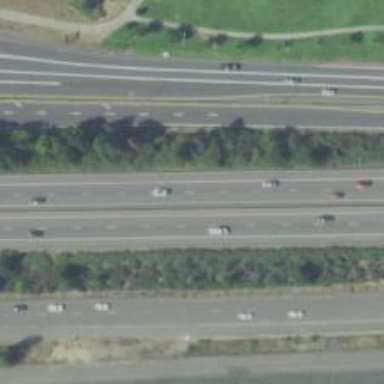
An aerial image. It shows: Motorway with embankment.